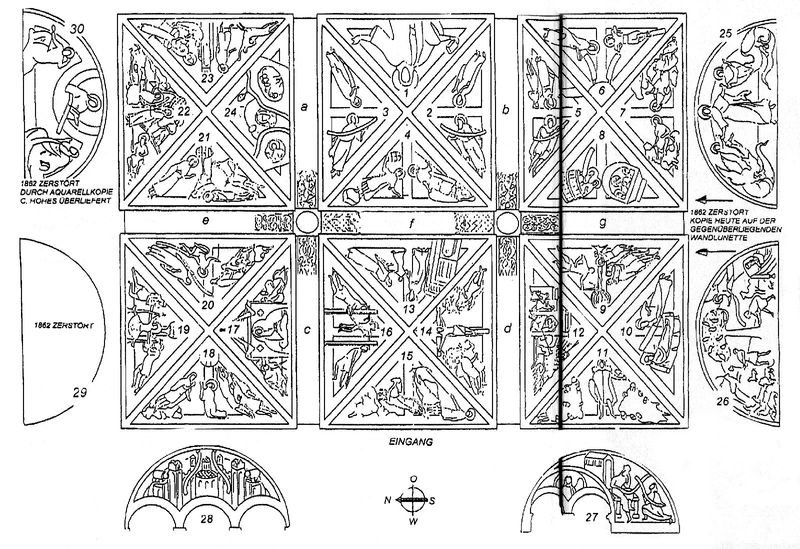
Titel: Der Romanische Kapitelsaal der Abtei Brauweiler
Standort: Brauweiler (EU - D - NRW)
Schlagwörter: gemälde, raum, schwarz, skizze, zeichnung, kappe, felder, kirche, decke, engel, schrift, bogen, linien, saal, figuren, rundbogen, joche, zerstörung, wandgemälde, wandmalerei, eingang, gewölbe, schwarzweiß, text, entwurf, quadrate, jesus, kreuzigung, fresken, zerstört, plan, heilige, deckengemälde, fresko, nummern, dreiecke, pfeil, rekonstruktion, riss, aufbau, deckenmalerei, gestaltung, halbkreise, lunette, himmelsrichtungen, windrose, kape, gottvater, passion, deckenfeld, beschrifutng, 24, 18, deckengemölde, skizzedeckengemälde, christus kreuzigung, deckenkappe, kappendecke